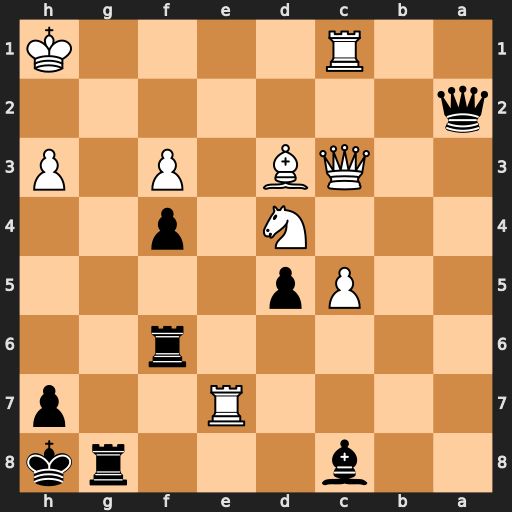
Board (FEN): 2b3rk/4R2p/5r2/2Pp4/3N1p2/2QB1P1P/q7/2R4K
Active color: b
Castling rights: -
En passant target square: -
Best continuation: Qg2#